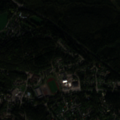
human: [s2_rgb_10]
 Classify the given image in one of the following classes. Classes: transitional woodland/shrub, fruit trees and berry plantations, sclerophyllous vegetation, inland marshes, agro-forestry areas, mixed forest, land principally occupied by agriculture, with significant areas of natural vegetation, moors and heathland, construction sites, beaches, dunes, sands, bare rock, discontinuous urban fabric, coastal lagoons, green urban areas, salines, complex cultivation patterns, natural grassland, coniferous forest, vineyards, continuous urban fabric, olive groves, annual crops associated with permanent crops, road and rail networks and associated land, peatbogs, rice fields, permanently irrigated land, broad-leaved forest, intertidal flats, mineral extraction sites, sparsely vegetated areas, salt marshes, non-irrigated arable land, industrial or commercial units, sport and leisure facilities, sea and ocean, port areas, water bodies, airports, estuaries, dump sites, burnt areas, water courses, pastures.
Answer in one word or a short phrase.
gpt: discontinuous urban fabric, coniferous forest, mixed forest, transitional woodland/shrub